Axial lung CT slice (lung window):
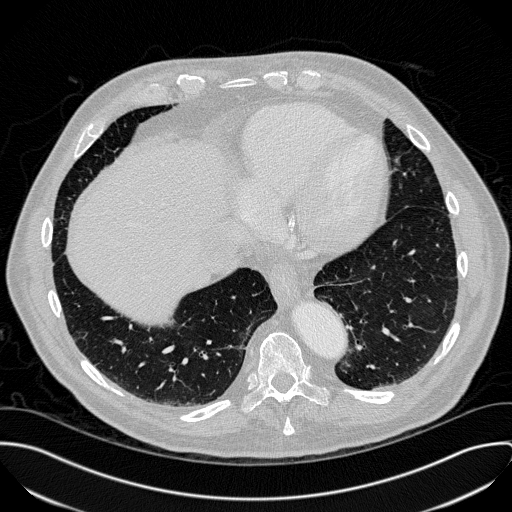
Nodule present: no